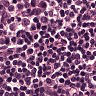
Metastatic tissue present: no